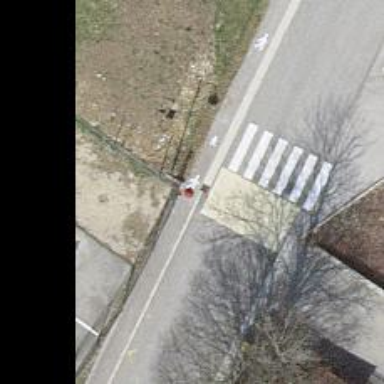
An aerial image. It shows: Support pole.